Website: lowes
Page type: billing-address
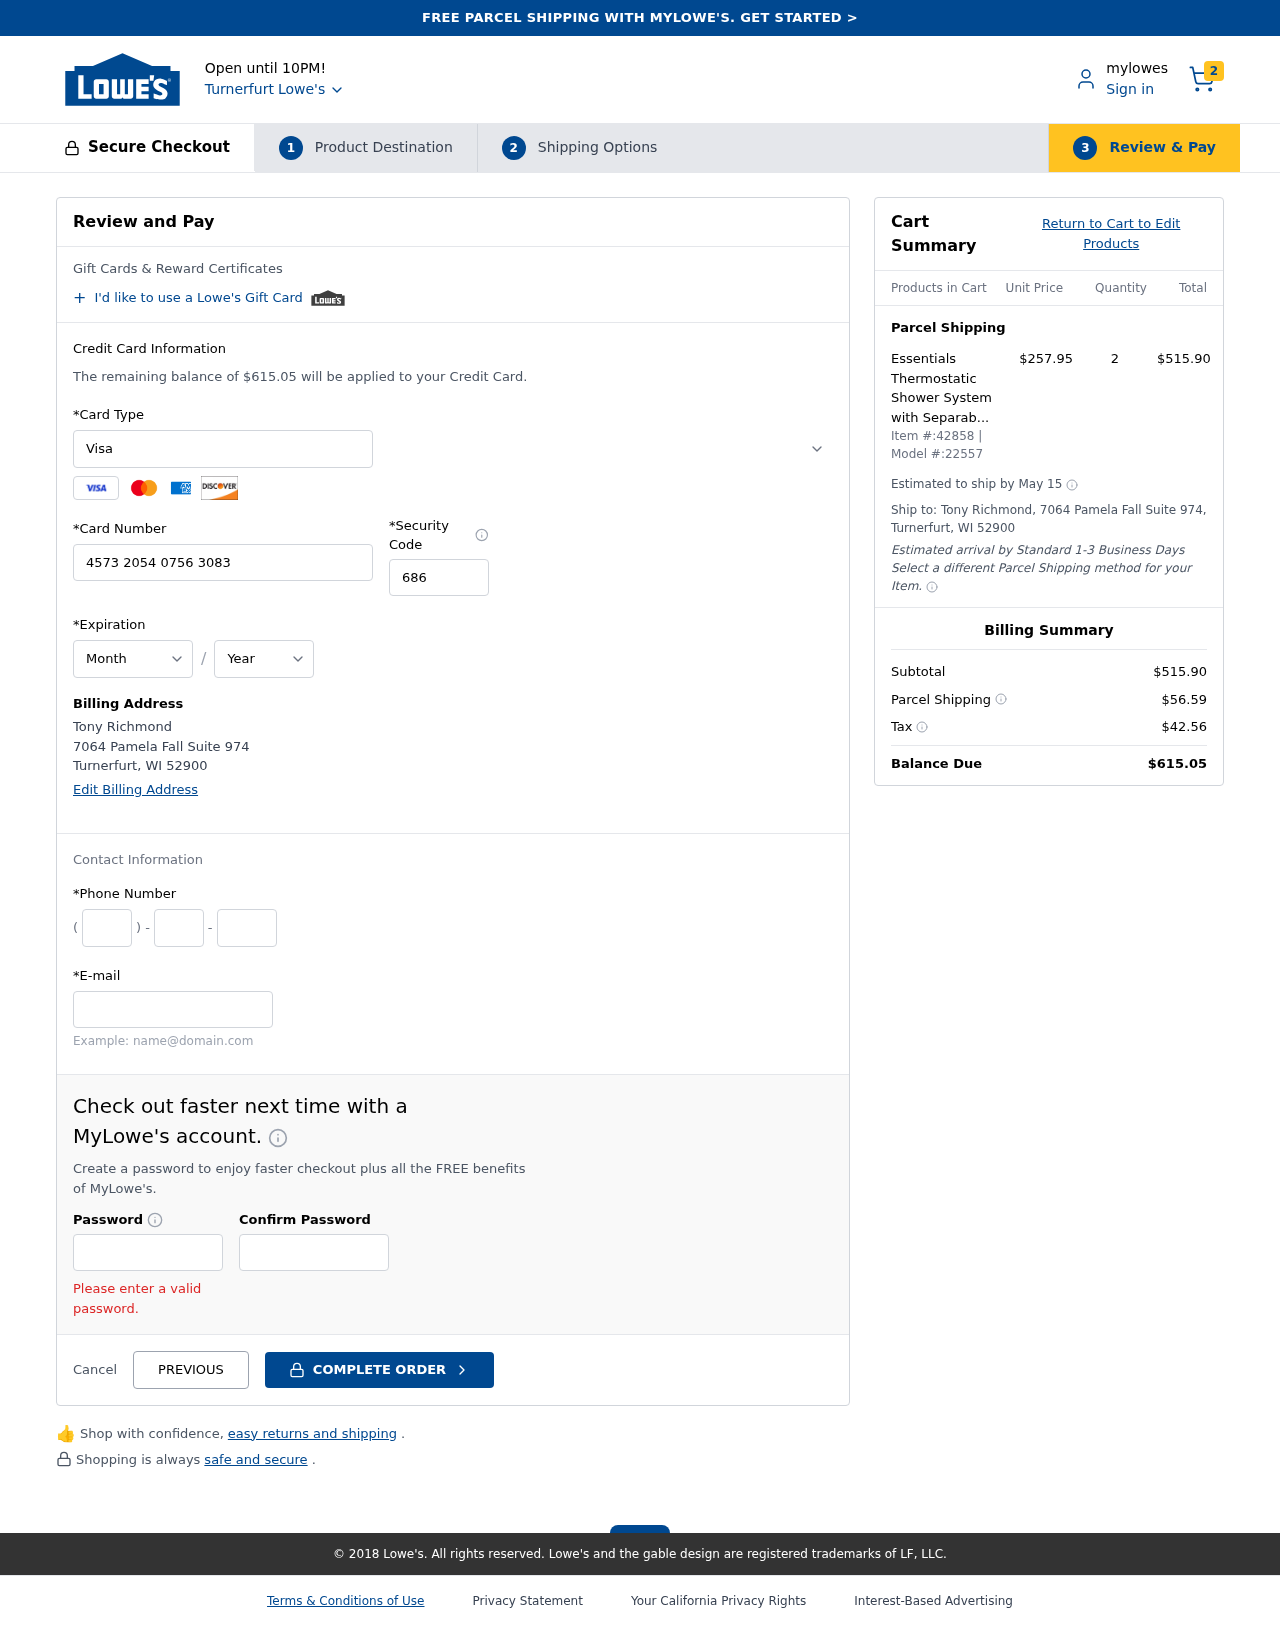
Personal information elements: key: PII_CARD_CVV
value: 686
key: PII_CARD_EXPIRY_MONTH
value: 10
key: PII_CARD_EXPIRY_YEAR
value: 30
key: PII_CARD_NUMBER
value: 4573 2054 0756 3083
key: PII_CARD_TYPE
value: Visa
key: PII_CITY
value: Turnerfurt
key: PII_CITY_STATE_ZIP
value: Turnerfurt, WI 52900
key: PII_EMAIL
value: tony.richmond@yahoo.com
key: PII_FULLNAME
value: Tony Richmond
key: PII_PHONE_AREA
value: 322
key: PII_PHONE_PREFIX
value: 764
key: PII_PHONE_SUFFIX
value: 6228
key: PII_STREET
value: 7064 Pamela Fall Suite 974
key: PII_FULLNAME2
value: Tony Richmond
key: PII_STATE_ABBR
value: WI
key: PII_POSTCODE
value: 52900
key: PII_POSTCODE_FULL
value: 52900
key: PII_CITY_STATE
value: Turnerfurt, WI
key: PII_POSTCODE_NUMERIC
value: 52900
Product elements: key: PRODUCT1_NAME
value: Essentials Thermostatic Shower System with Separable Shower Head - Mixer Shower Set - Shower Column
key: PRODUCT1_PRICE
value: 257.95
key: PRODUCT1_QUANTITY
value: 2
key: PRODUCT_ITEM_NUMBER
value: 42858
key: PRODUCT_MODEL_NUMBER
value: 22557
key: PRODUCT1_LINE_TOTAL
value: $515.90
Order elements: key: ORDER_NUM_ITEMS
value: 2
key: ORDER_TOTAL
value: $615.05
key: ORDER_SHIPPING_DATE
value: May 15
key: ORDER_SUBTOTAL
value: $515.90
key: ORDER_SHIPPING_COST
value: $56.59
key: ORDER_TAX
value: $42.56